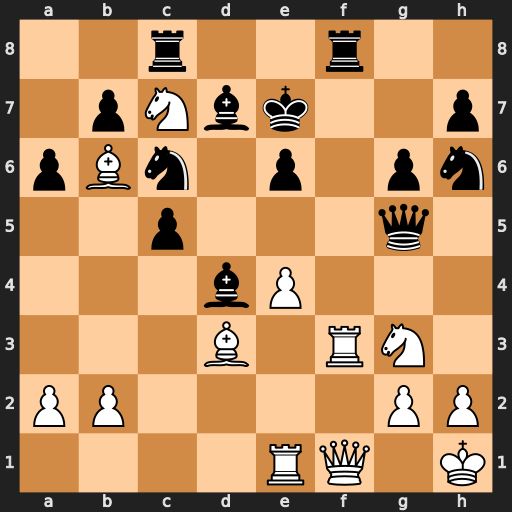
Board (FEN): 2r2r2/1pNbk2p/pBn1p1pn/2p3q1/3bP3/3B1RN1/PP4PP/4RQ1K
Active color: w
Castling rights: -
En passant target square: -
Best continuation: Nd5+ exd5 exd5+ Ne5 d6+